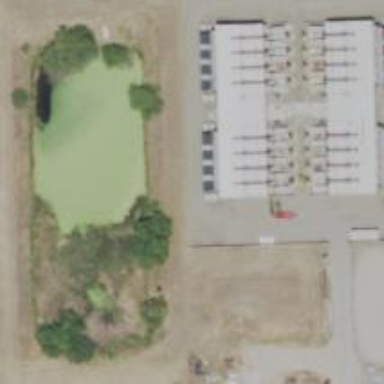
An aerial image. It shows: Gas-powered generator.